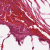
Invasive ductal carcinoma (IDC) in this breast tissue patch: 0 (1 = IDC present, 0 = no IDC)